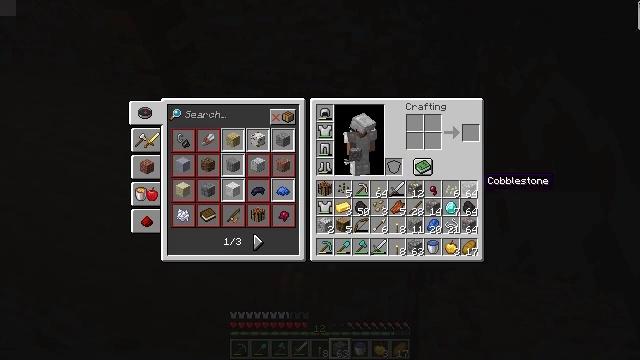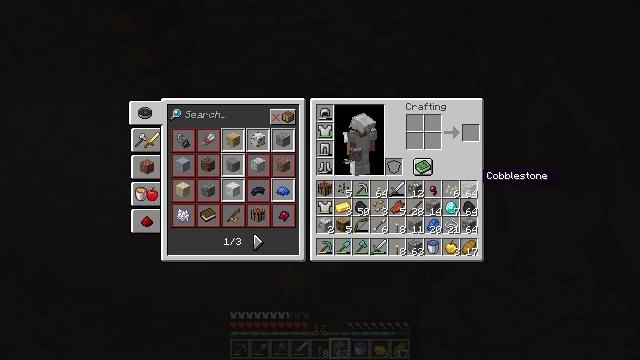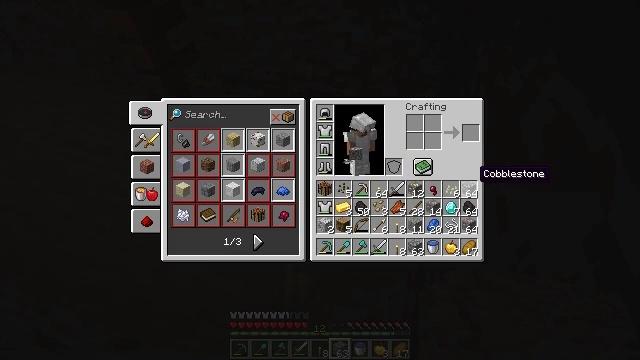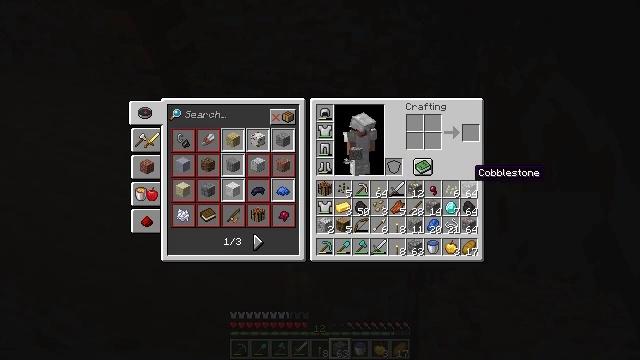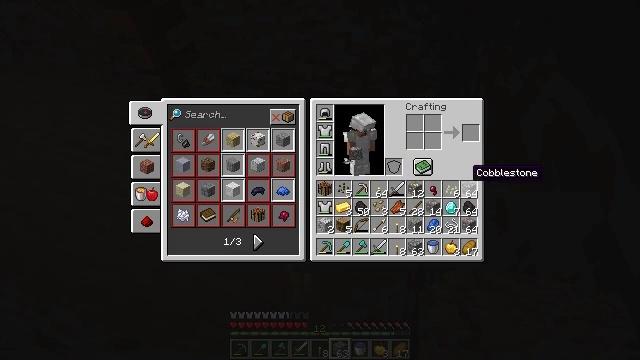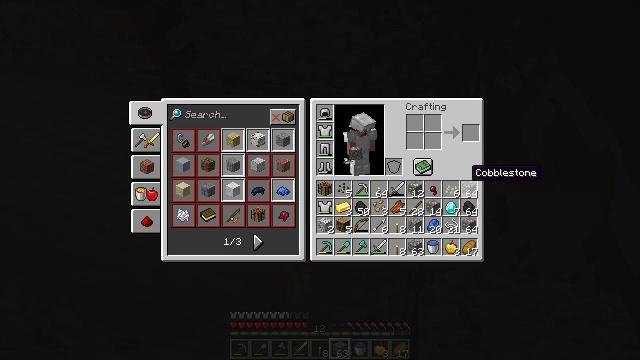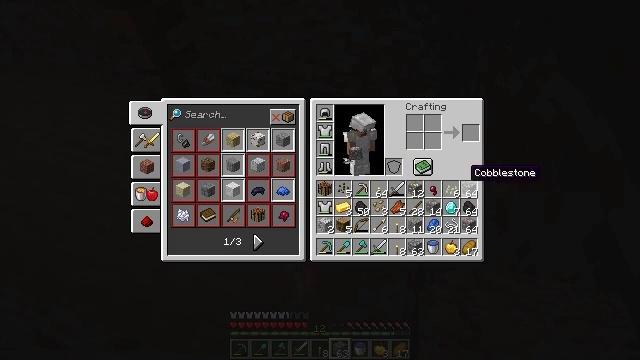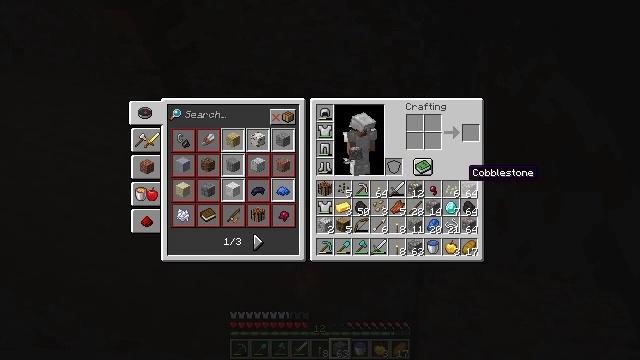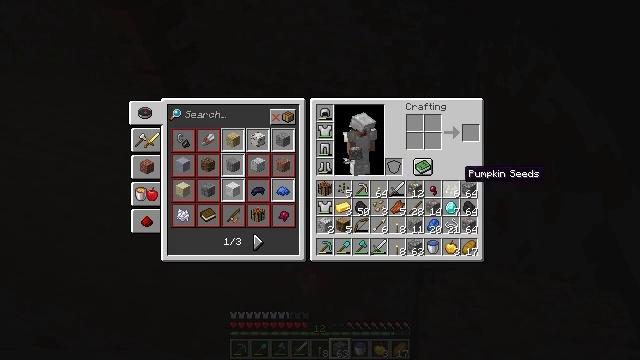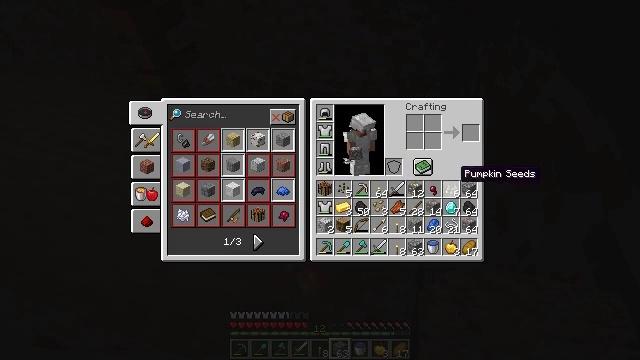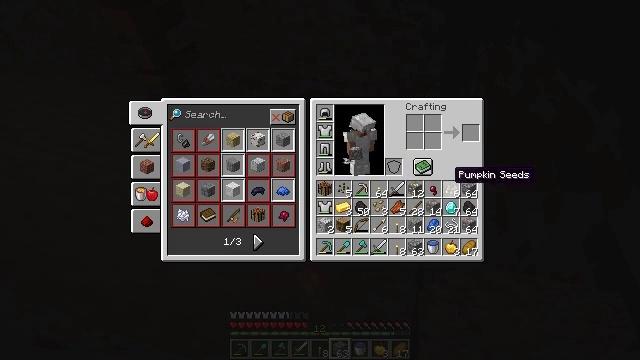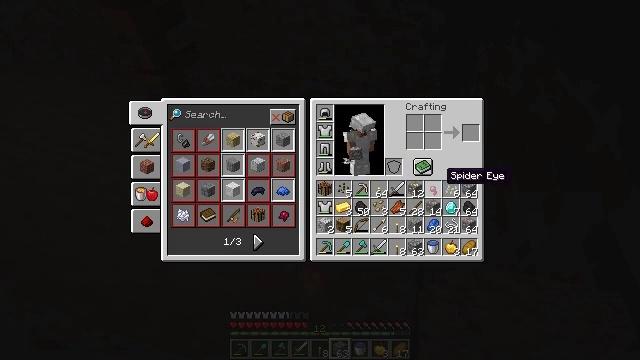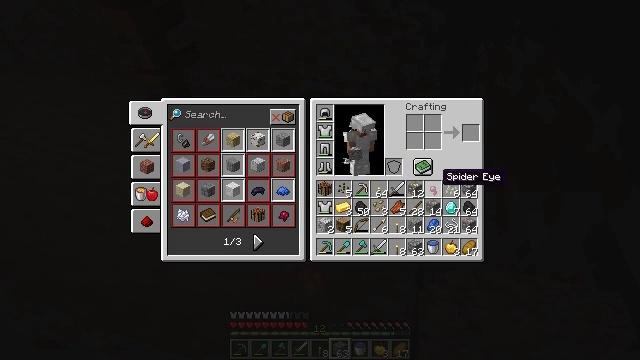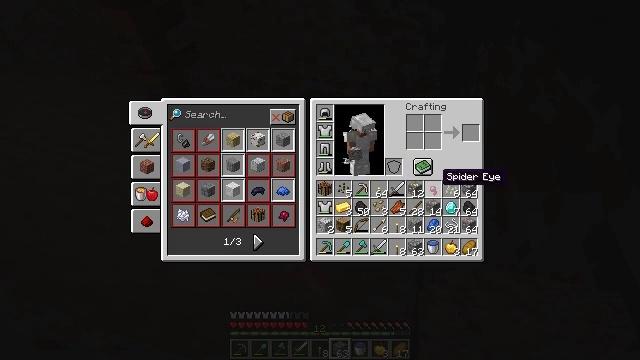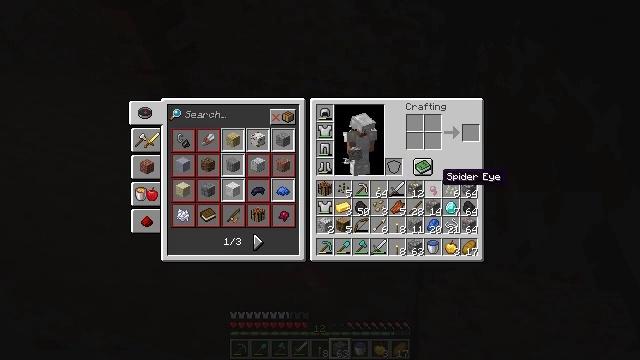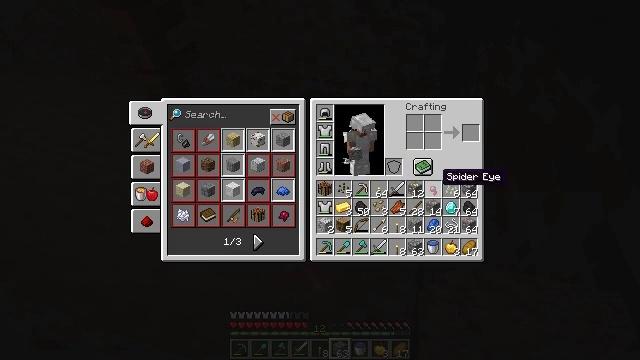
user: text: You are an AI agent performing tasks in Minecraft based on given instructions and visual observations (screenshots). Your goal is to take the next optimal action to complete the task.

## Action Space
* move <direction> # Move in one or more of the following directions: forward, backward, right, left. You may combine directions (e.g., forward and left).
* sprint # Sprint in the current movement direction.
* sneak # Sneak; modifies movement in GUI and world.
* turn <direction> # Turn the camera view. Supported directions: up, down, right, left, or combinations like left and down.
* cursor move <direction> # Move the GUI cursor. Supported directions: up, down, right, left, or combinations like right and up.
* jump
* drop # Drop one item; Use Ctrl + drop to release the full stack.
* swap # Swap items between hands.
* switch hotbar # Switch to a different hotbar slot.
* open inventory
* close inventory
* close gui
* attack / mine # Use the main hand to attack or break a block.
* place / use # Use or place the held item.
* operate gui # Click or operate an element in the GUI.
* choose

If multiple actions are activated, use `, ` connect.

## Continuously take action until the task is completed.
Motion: motion action
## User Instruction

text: Drop an iron chestplate.
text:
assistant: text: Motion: no_op
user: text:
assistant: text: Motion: no_op
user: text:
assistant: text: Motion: no_op
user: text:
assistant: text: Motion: no_op
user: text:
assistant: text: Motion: no_op
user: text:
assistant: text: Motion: no_op
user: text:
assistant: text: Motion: no_op
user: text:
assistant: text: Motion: no_op
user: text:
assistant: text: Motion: no_op
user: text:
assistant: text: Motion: no_op
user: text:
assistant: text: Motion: cursor move left
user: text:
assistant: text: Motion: no_op
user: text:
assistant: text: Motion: no_op
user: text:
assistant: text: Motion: no_op
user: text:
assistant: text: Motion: no_op
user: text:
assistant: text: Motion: no_op
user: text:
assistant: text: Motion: cursor move left
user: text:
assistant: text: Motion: cursor move left
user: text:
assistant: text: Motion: cursor move left
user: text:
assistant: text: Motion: cursor move left
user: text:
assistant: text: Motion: no_op
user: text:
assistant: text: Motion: no_op
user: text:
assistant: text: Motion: no_op
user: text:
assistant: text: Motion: no_op
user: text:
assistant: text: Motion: no_op
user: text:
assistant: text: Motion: no_op
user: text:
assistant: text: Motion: no_op
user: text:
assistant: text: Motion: no_op
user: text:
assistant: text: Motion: no_op
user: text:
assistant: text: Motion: no_op